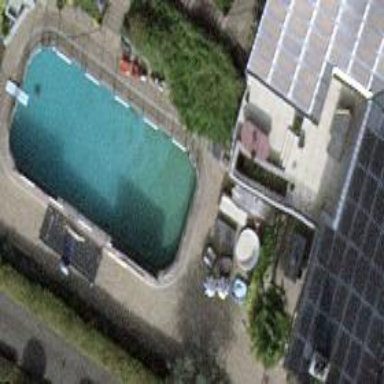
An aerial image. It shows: Outdoor swimming pool in leisure land area.